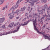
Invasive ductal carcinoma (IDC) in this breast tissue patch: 1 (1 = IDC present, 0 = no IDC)